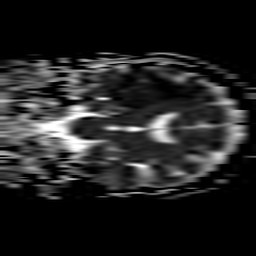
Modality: ADC
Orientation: coronal
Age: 73
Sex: female
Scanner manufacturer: philips
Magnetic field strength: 3 T
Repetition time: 3.339 s
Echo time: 0.076 s